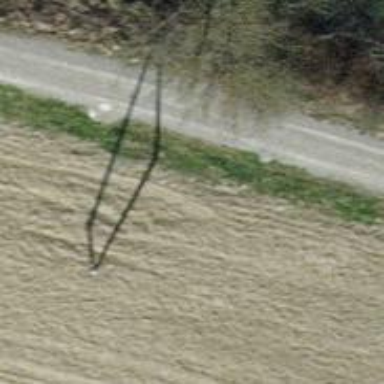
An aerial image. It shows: Power pole.